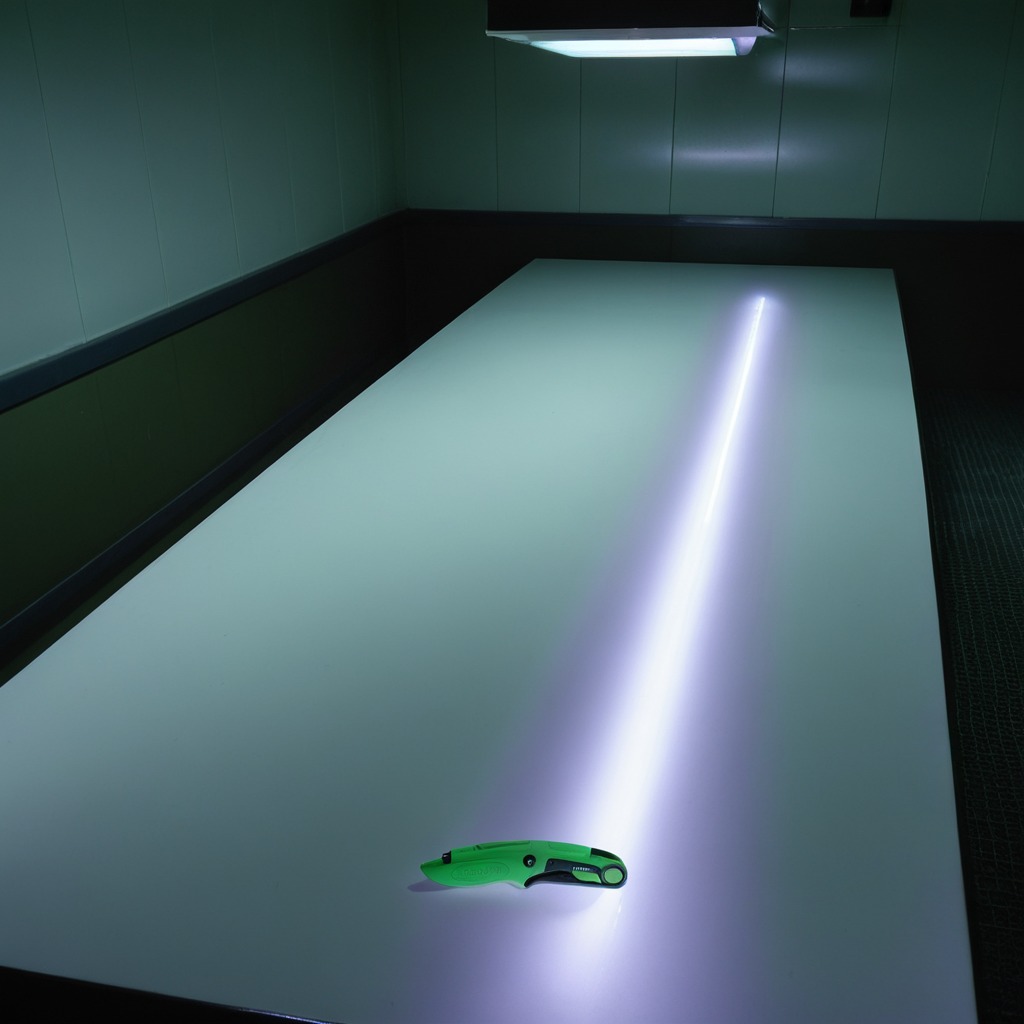
A utility knife is lying on the clean empty table in a railway signal maintenance room.